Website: crate-barrel
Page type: customer-info-address
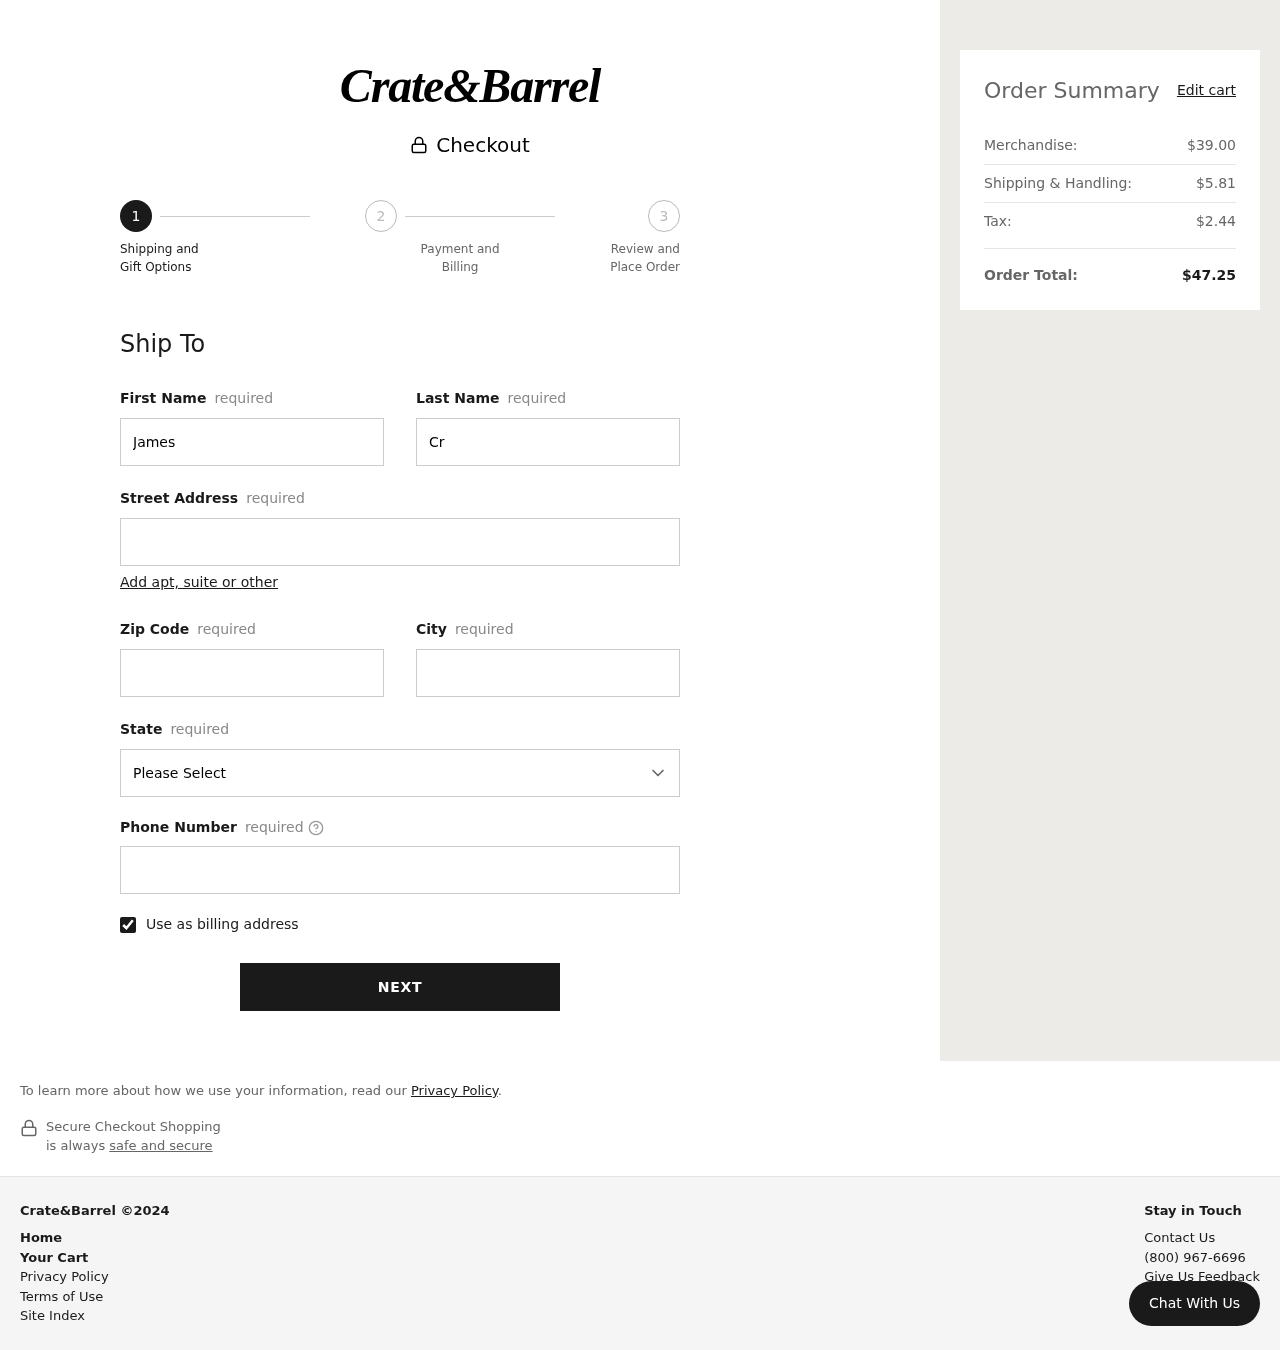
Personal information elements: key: PII_CITY
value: Christopherburgh
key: PII_FIRSTNAME
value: James
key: PII_LASTNAME
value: Cross
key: PII_PHONE
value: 9673016213
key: PII_POSTCODE
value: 86090
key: PII_STATE
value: Georgia
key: PII_STREET
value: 292 Schwartz Shoal
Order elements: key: ORDER_SUBTOTAL
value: $39.00
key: ORDER_SHIPPING_COST
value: $5.81
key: ORDER_TAX
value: $2.44
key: ORDER_TOTAL
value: $47.25